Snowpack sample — Loveland Pass, Silver Plume, Colorado, USA (1/12/25, 11:40 AM MST)
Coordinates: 39.66, -105.88
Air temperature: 7 °F
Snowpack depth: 140 cm
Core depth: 10 cm
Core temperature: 41 °F
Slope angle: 11°, slope face: 30°
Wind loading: high
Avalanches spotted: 2
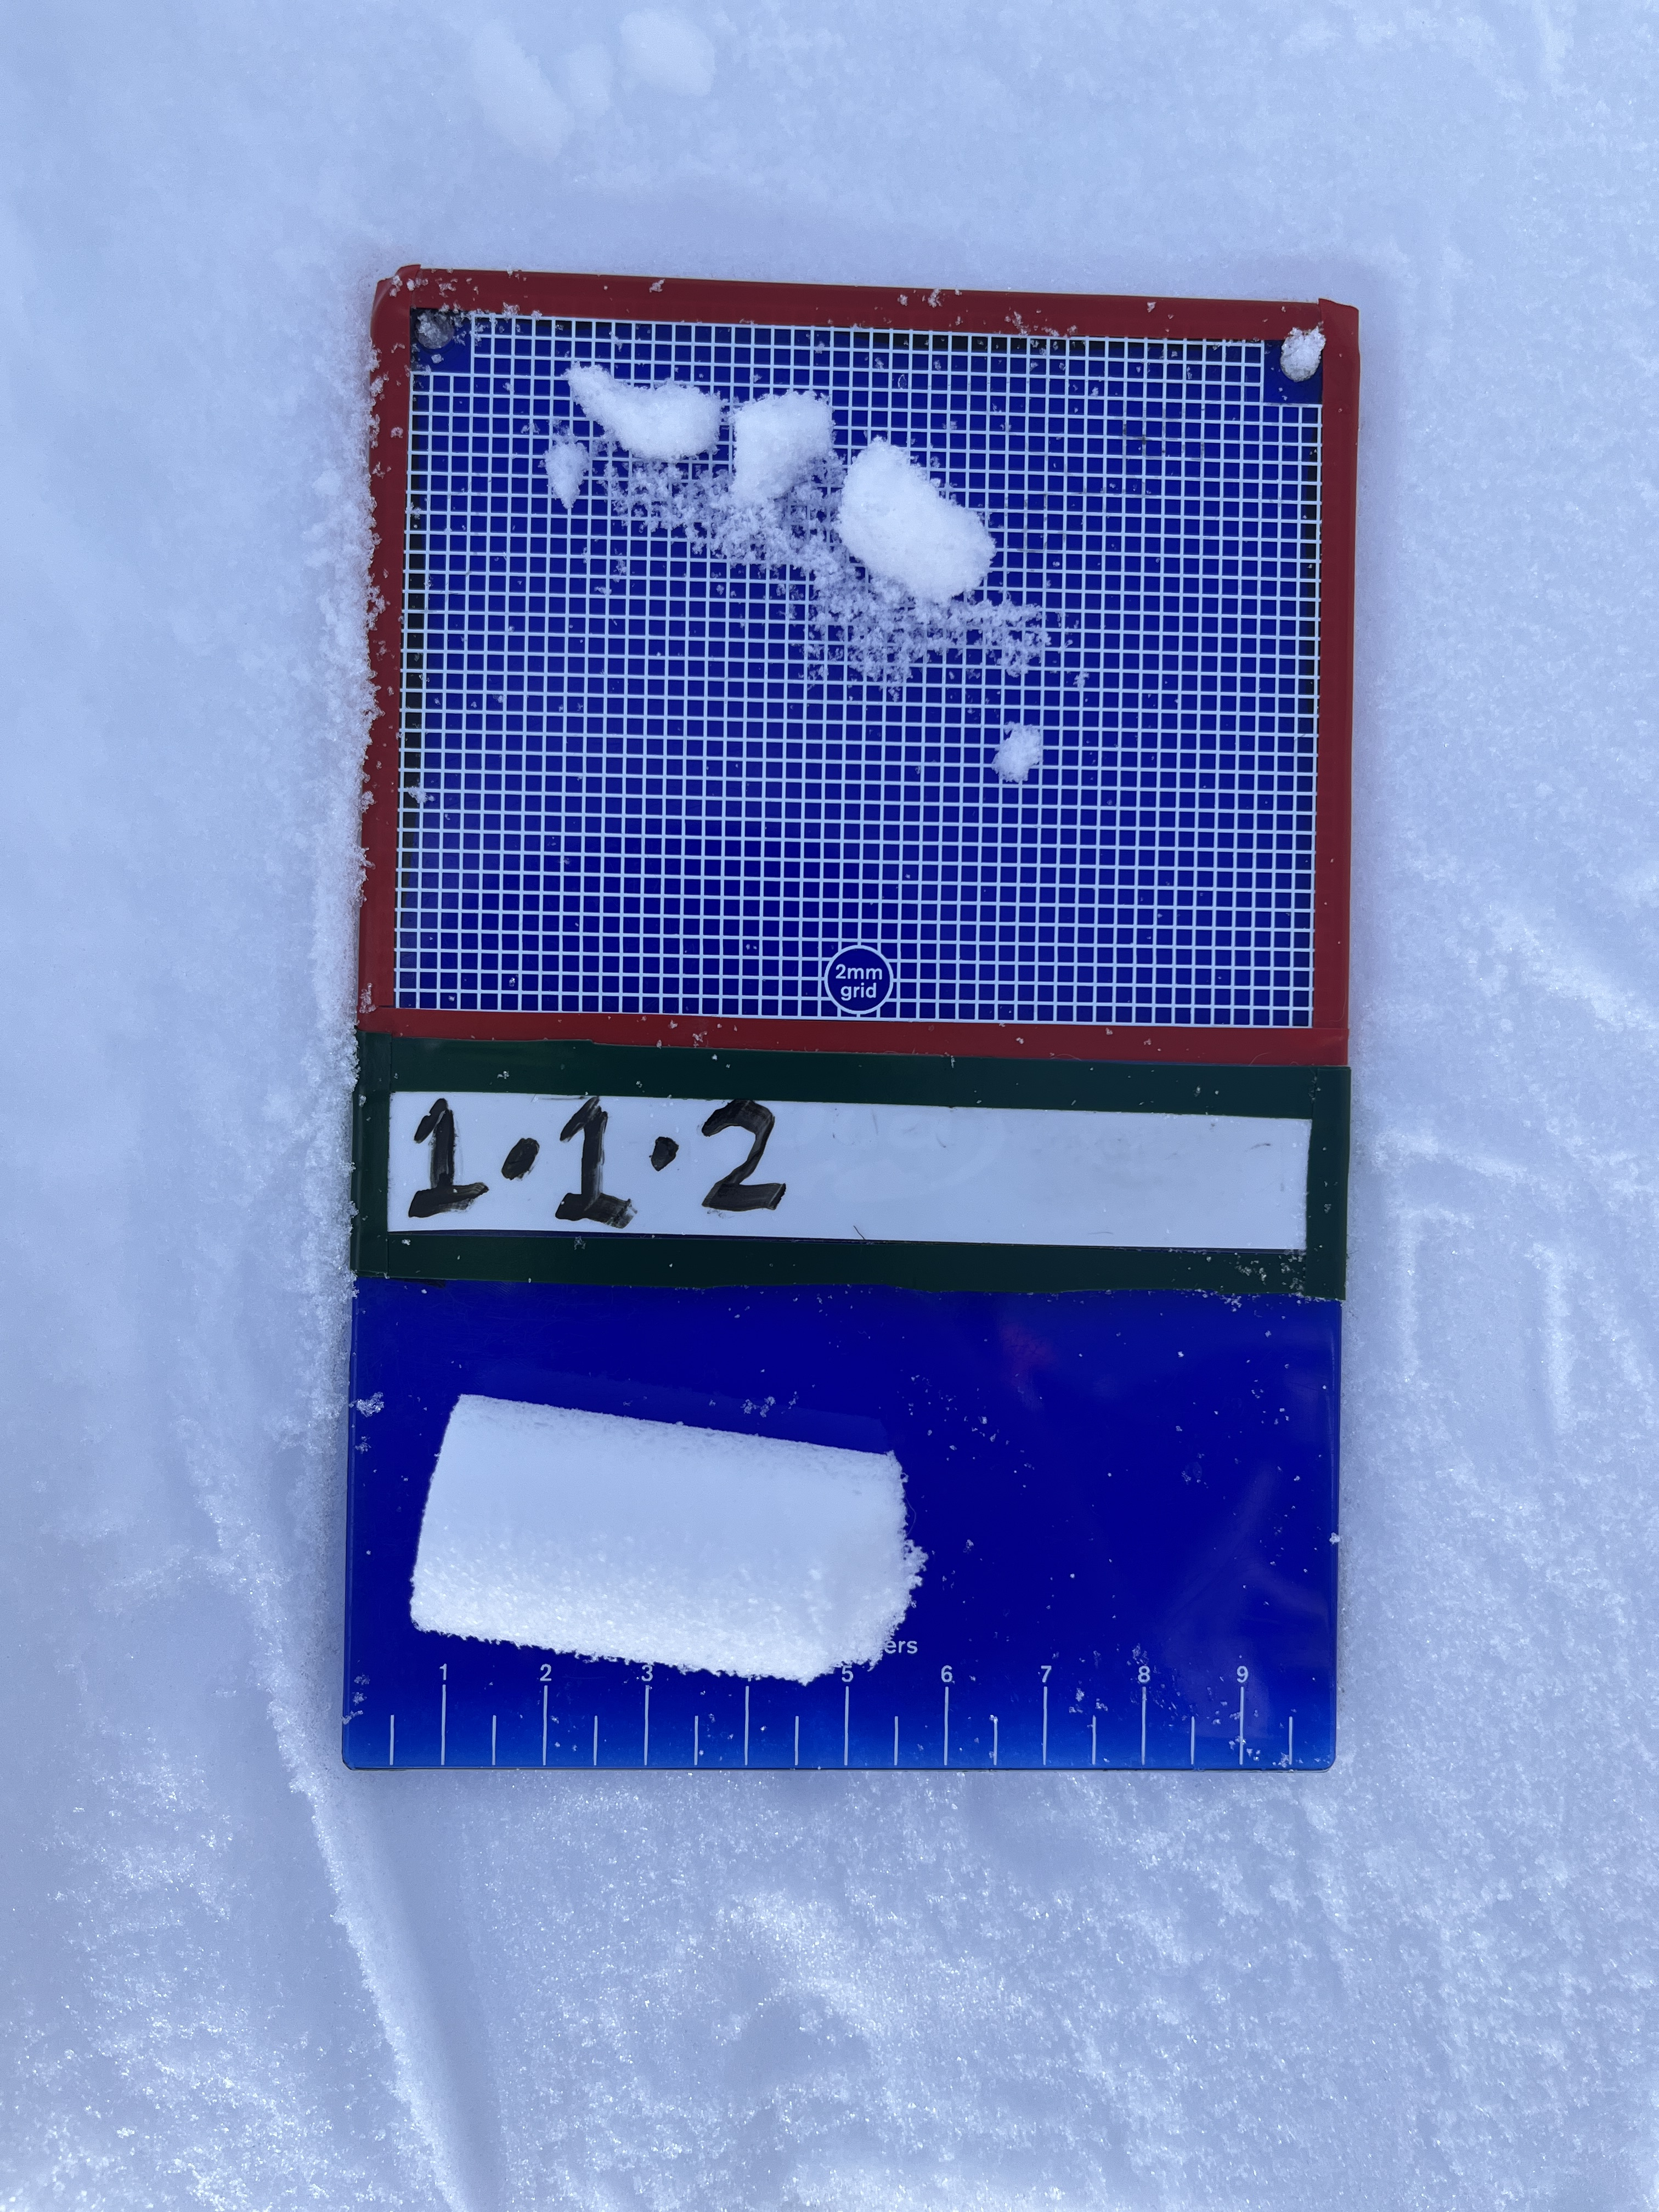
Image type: crystal_card
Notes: Pilot using slightly modified coring method that took too large segment for snow profile picturing, advised not to use in higher level models. Two avalanche on south face nearby, partially cloudy with light snow in the last 24 hours. Lots of wind loading on eastern features.